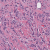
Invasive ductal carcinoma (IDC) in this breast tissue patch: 1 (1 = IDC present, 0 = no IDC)